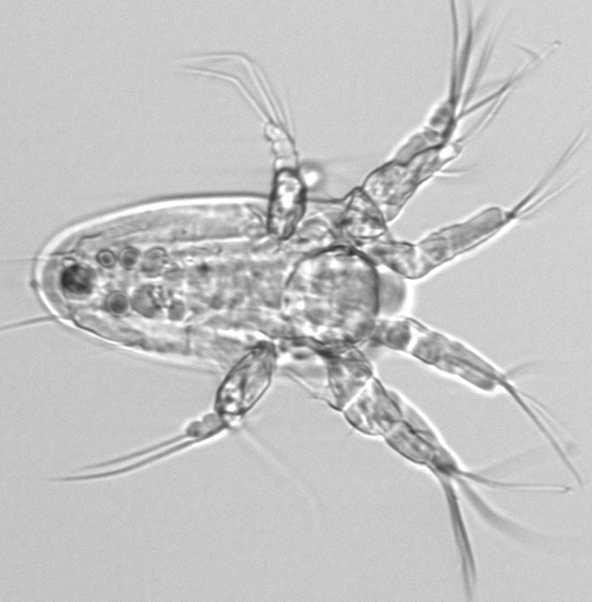
Label: Copepod_nauplii